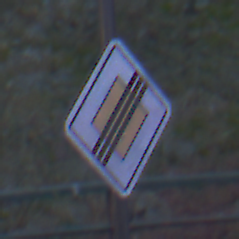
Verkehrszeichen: EndeVorfahrtsstrasse
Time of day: Night
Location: Outdoor (Suburban)
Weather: PartlyCloudy
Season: NotSpecified
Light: Artificial